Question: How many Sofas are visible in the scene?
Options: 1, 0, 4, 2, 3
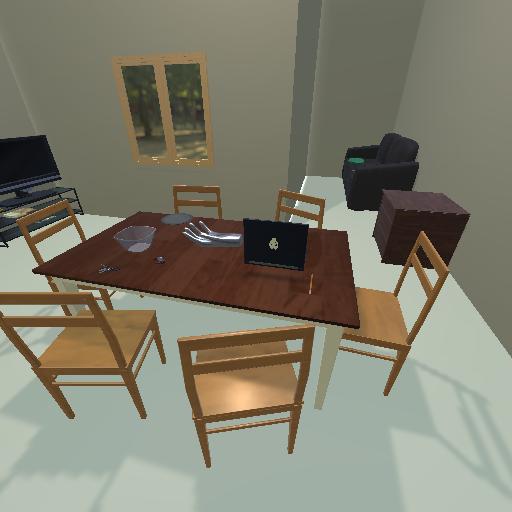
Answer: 1